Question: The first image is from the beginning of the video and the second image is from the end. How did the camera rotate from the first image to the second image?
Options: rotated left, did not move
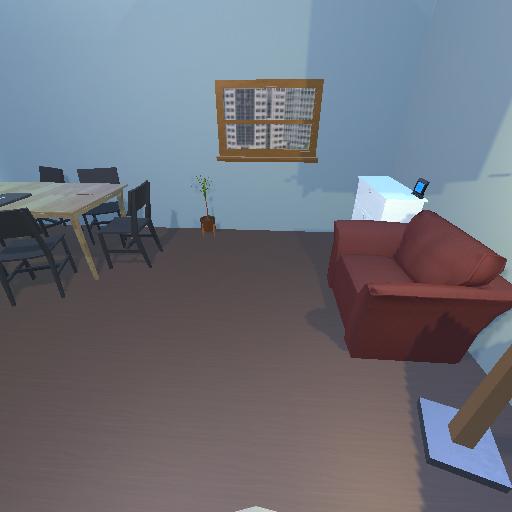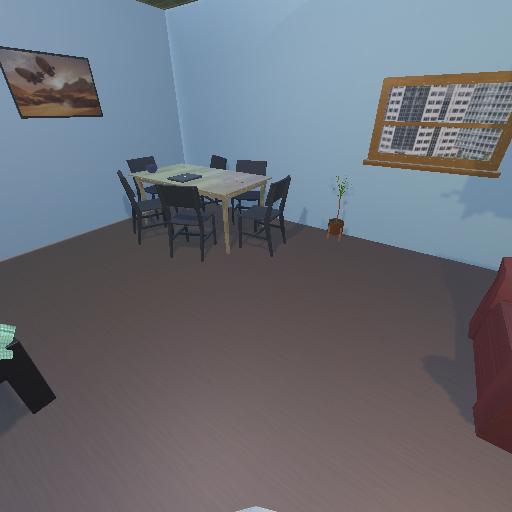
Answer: rotated left